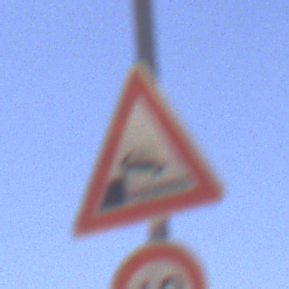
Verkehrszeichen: Ufer
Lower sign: Geschwindigkeit60
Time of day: Midday
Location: Outdoor (Nature)
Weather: Clear
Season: NotSpecified
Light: Natural